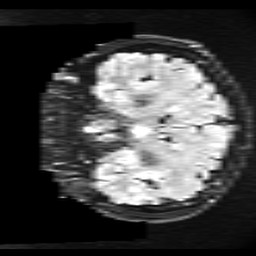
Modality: FLAIR
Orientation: coronal
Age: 49
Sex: male
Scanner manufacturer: ge
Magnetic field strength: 3 T
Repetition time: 11 s
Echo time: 0.1497 s